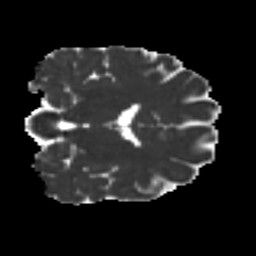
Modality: MD
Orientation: coronal
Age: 24
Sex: male
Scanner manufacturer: ge
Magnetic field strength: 3 T
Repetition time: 7.8 s
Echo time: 0.0606 s